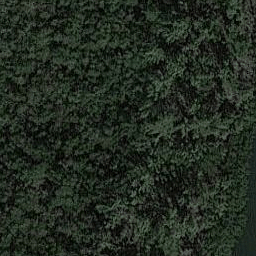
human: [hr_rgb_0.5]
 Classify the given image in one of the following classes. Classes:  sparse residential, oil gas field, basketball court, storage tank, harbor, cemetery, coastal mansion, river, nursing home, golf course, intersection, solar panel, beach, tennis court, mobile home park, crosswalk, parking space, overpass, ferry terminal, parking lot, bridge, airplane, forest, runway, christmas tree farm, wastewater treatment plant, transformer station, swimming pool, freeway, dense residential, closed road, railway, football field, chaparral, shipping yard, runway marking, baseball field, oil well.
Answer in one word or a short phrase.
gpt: forest